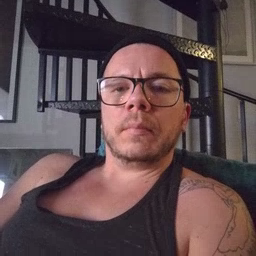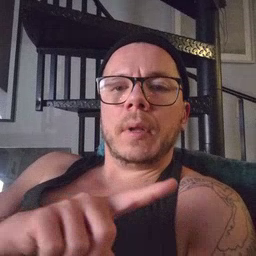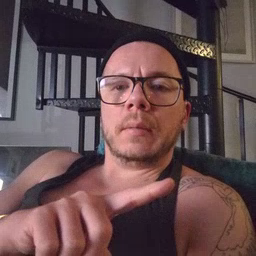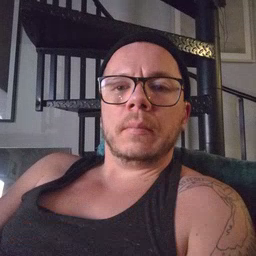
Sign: hesheit